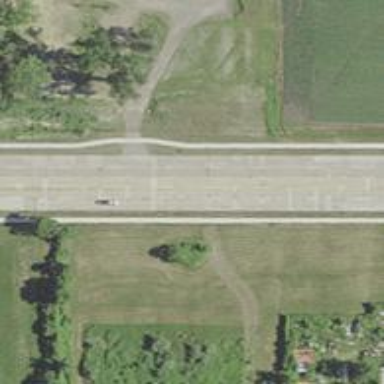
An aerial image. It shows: Secondary road.